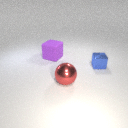
large purple rubber cube behind small blue metal cube